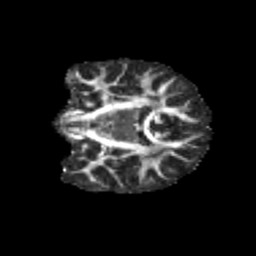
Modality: FA
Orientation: coronal
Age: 9
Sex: male
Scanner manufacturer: siemens
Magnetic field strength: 3 T
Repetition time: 3.8 s
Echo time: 0.07 s